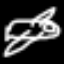
Label: airplane